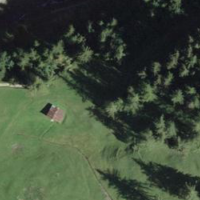
EUNIS habitat code: 44
Species observed at this site:
Saxifraga aizoides